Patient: sex M, age 36
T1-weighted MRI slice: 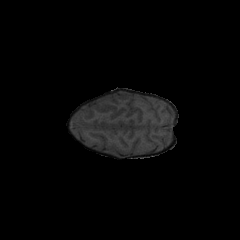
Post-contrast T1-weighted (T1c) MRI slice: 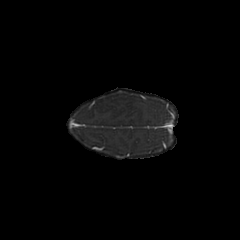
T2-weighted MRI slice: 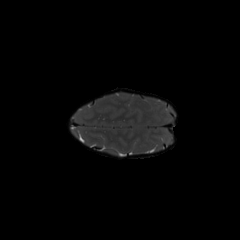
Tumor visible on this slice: no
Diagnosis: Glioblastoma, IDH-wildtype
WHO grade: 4